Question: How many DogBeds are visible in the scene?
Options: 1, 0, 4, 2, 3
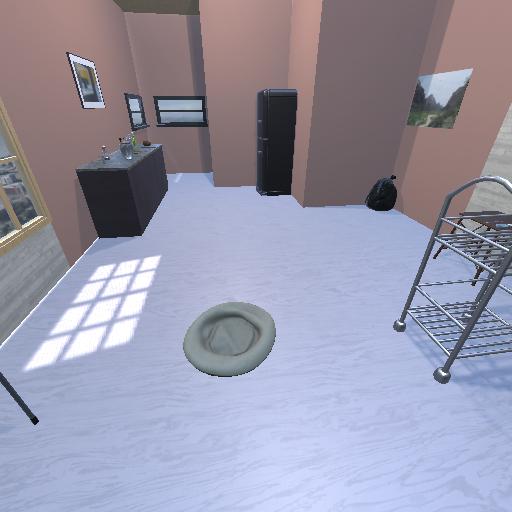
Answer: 1